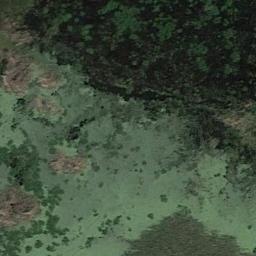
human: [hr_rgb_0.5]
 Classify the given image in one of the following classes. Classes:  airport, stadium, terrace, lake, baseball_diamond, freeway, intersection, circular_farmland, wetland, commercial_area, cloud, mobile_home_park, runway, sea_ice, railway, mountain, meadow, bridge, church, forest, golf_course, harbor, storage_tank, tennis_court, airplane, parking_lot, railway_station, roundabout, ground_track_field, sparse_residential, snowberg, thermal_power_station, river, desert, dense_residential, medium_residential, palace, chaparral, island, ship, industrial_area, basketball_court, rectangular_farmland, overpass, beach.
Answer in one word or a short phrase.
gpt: wetland